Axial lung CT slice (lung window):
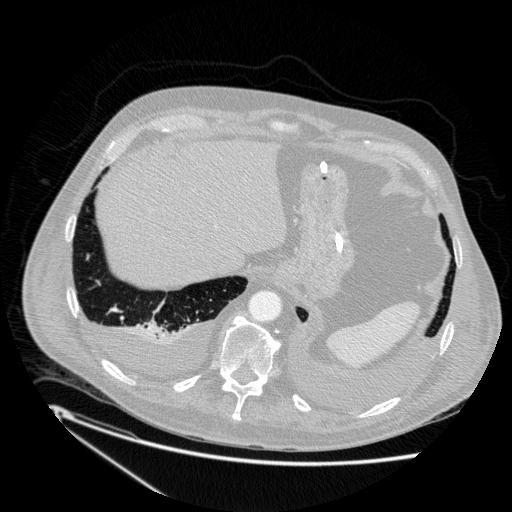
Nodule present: no